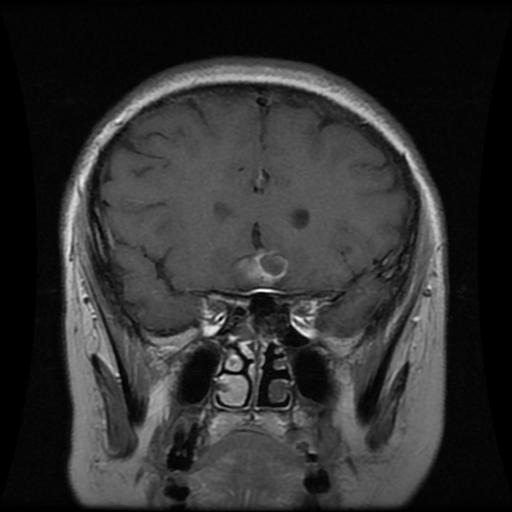
Label: pituitary